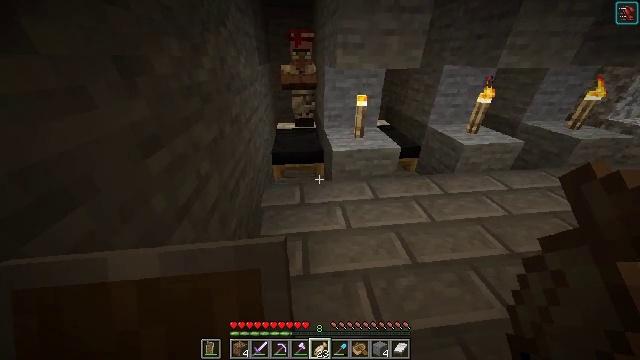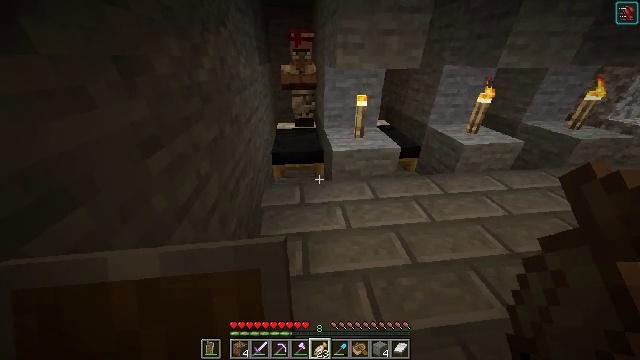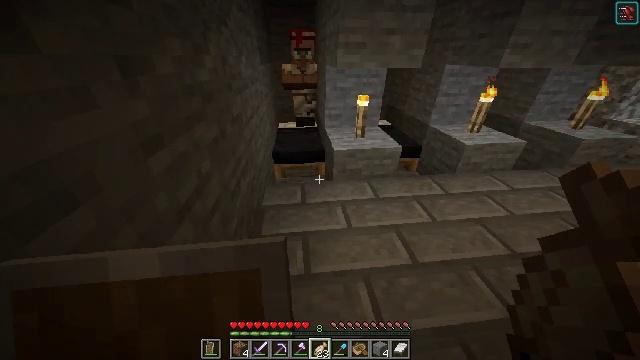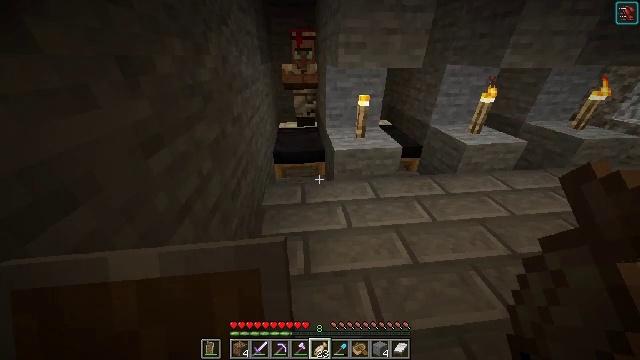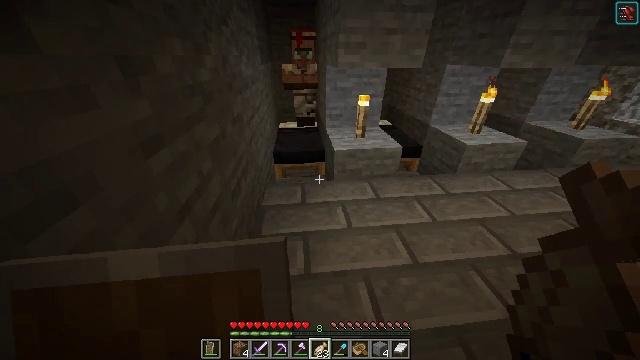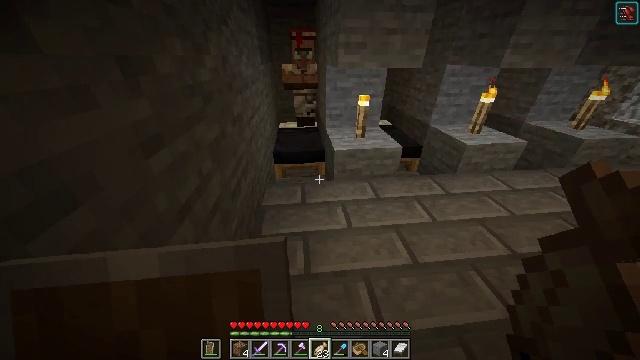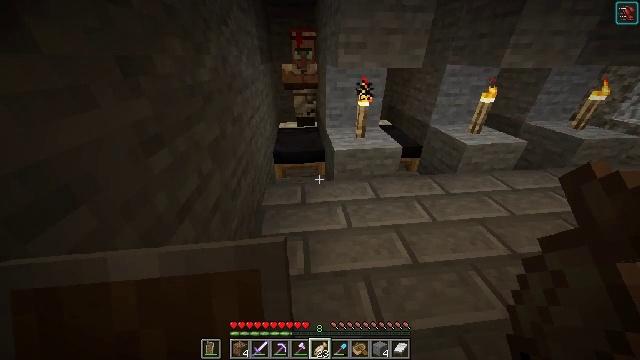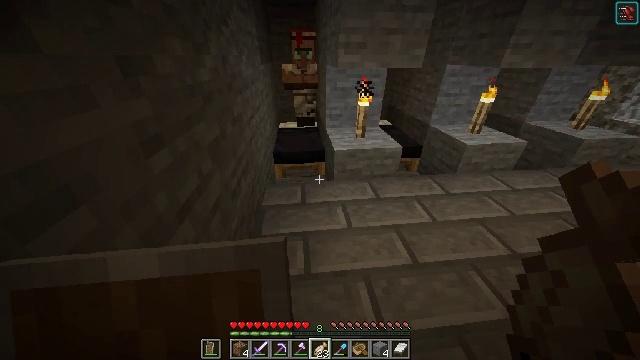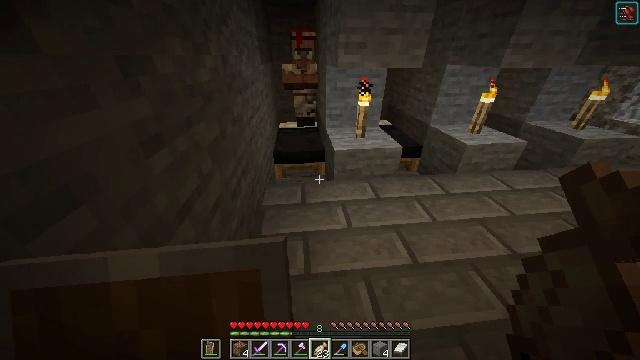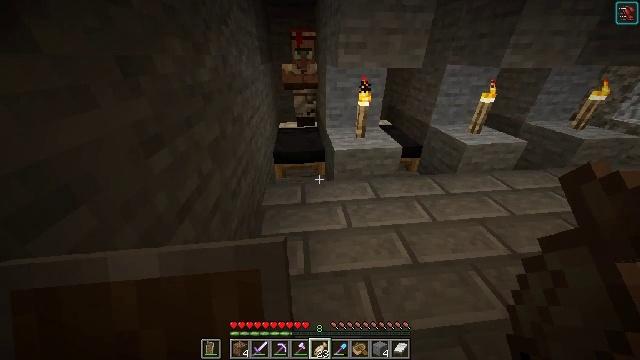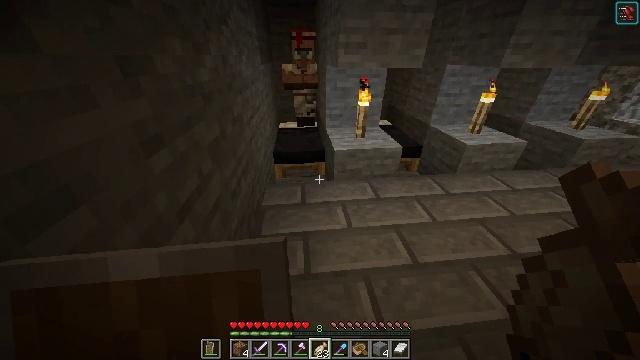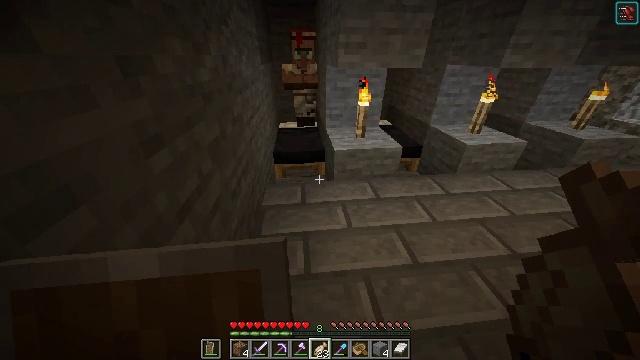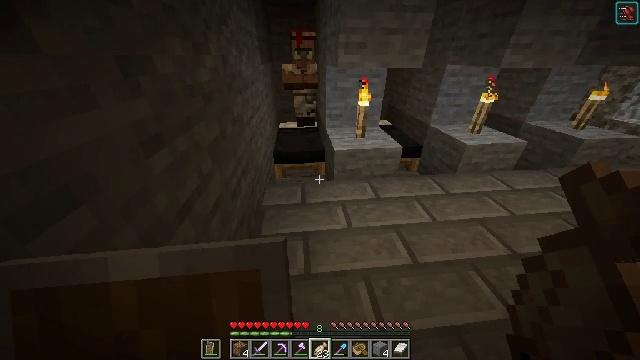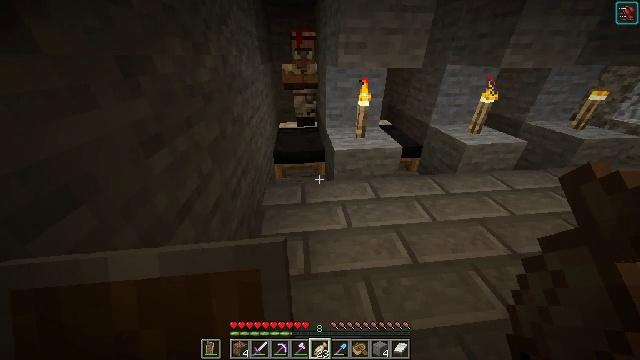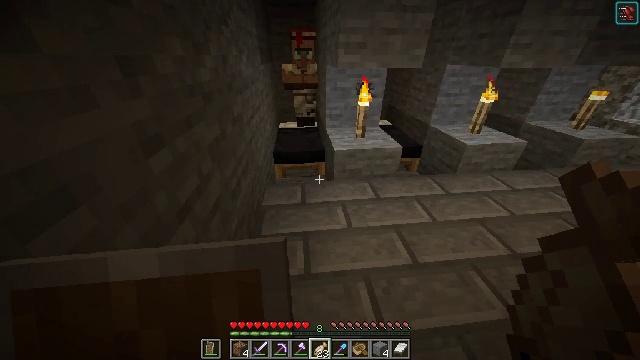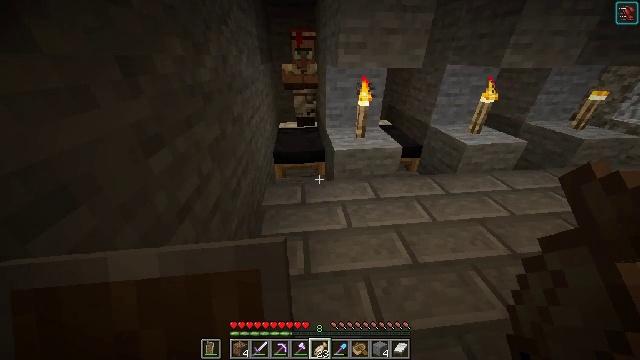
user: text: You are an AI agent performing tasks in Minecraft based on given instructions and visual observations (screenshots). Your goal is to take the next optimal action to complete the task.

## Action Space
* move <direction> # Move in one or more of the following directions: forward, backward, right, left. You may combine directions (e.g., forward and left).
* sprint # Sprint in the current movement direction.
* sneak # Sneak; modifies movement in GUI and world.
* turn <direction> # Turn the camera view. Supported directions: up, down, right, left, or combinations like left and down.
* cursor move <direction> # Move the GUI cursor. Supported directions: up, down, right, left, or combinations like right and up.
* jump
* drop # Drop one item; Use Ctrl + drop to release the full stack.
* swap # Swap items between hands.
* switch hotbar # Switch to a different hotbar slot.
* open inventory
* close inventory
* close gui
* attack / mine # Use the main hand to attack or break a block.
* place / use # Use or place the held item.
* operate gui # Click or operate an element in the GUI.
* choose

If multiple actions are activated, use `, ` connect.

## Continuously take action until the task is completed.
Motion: motion action
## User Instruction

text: Left click on the black bed to break it.
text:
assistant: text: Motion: no_op
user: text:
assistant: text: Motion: no_op
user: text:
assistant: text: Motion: no_op
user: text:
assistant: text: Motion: no_op
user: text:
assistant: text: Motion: no_op
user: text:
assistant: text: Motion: no_op
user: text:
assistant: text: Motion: no_op
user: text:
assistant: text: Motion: no_op
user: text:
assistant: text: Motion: no_op
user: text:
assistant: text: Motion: no_op
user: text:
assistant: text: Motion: no_op
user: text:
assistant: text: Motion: no_op
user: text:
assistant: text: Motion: no_op
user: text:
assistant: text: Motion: no_op
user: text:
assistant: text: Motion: no_op
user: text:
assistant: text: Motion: no_op
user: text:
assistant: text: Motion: no_op
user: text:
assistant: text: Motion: no_op
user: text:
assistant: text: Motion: no_op
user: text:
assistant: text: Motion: no_op
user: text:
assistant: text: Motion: no_op
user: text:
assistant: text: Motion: no_op
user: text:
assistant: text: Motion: no_op
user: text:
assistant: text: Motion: no_op
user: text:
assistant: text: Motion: no_op
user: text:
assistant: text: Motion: no_op
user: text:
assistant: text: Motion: no_op
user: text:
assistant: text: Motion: no_op
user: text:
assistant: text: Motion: no_op
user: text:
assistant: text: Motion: no_op